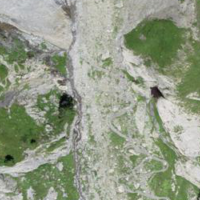
EUNIS habitat code: 48
Species observed at this site:
Hesperia comma
Pyrrhocorax graculus
Adenostyles alliariae
Phyteuma orbiculare